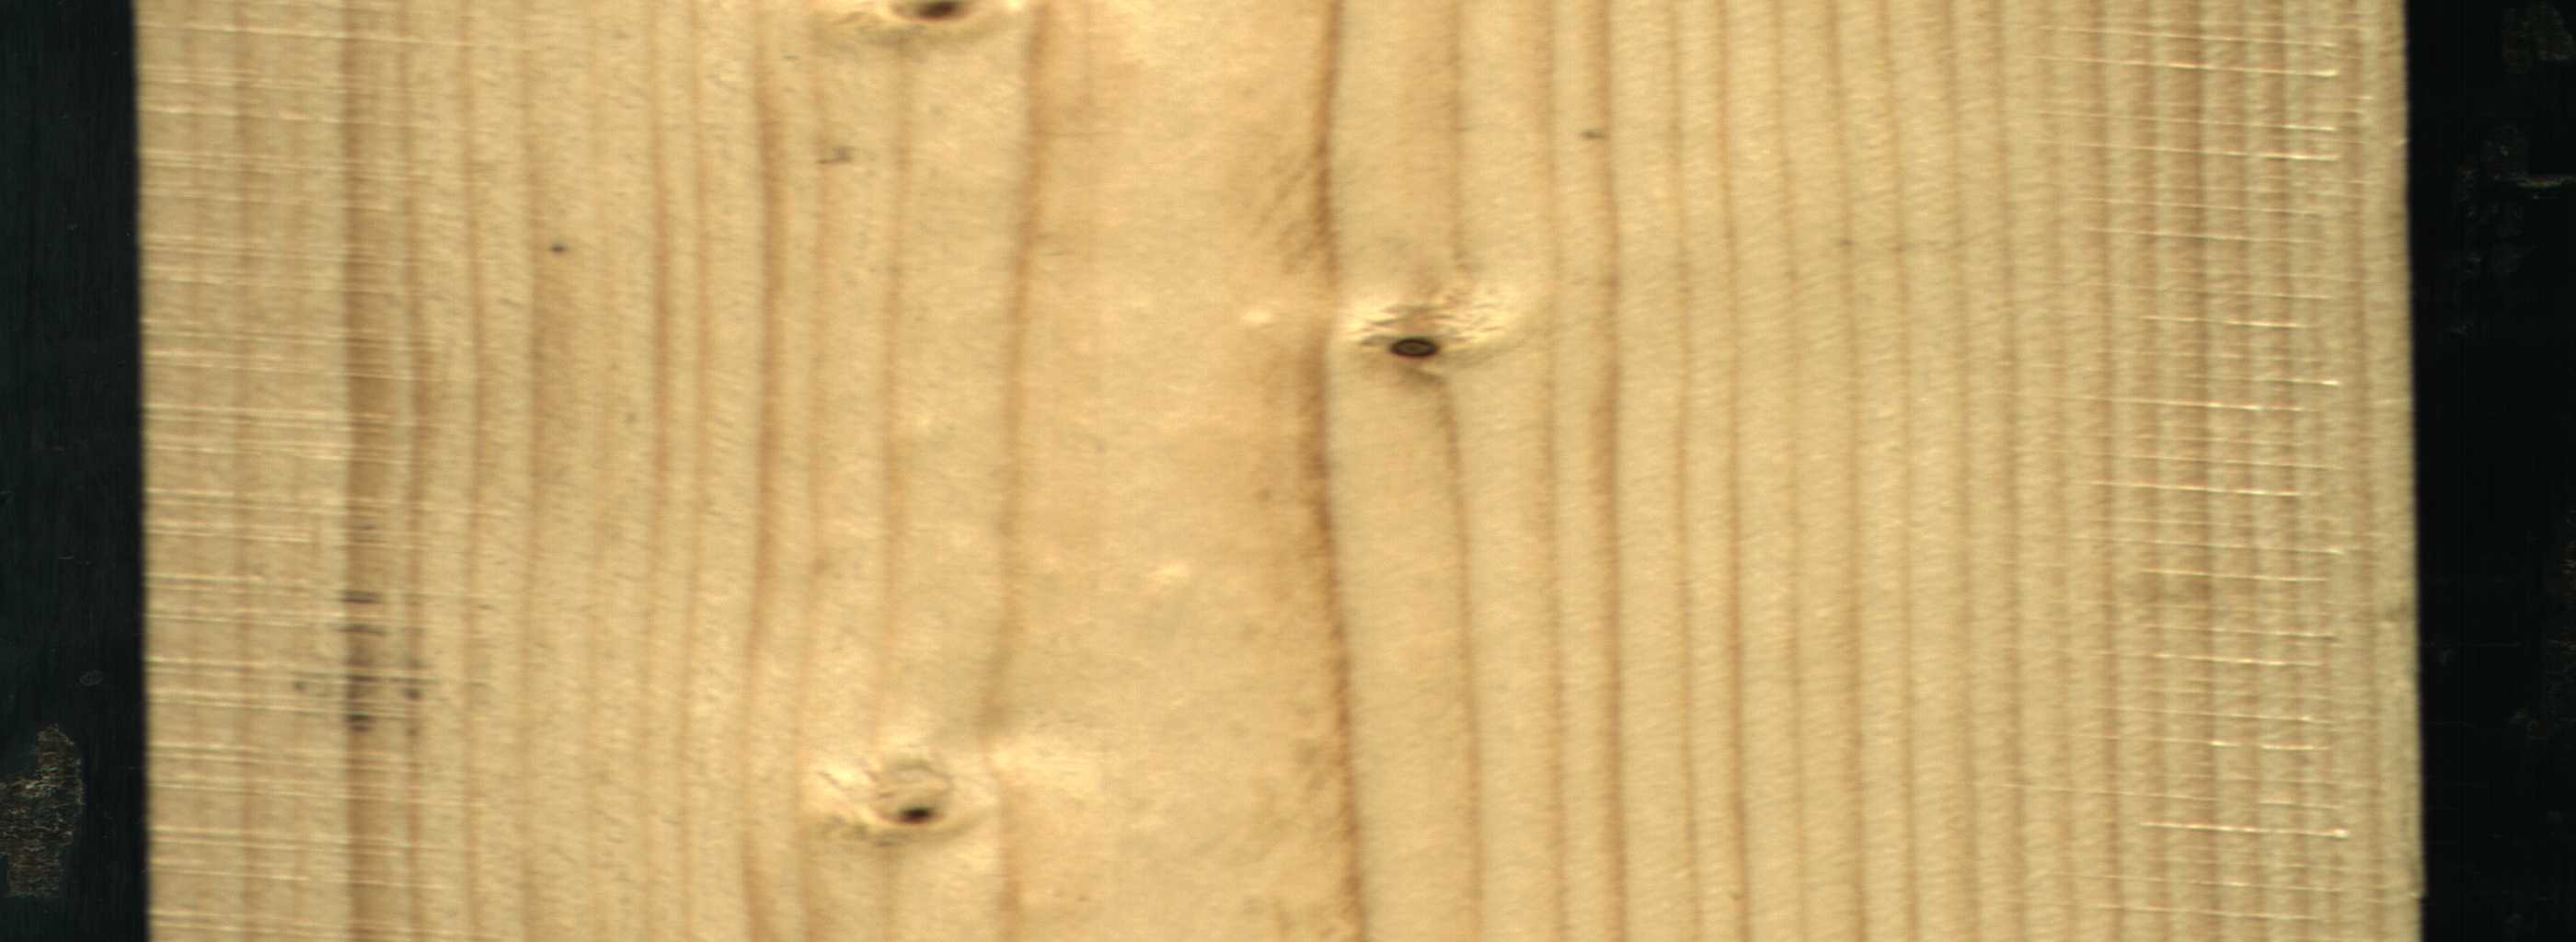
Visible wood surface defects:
Dead_Knot
Live_Knot
Live_Knot